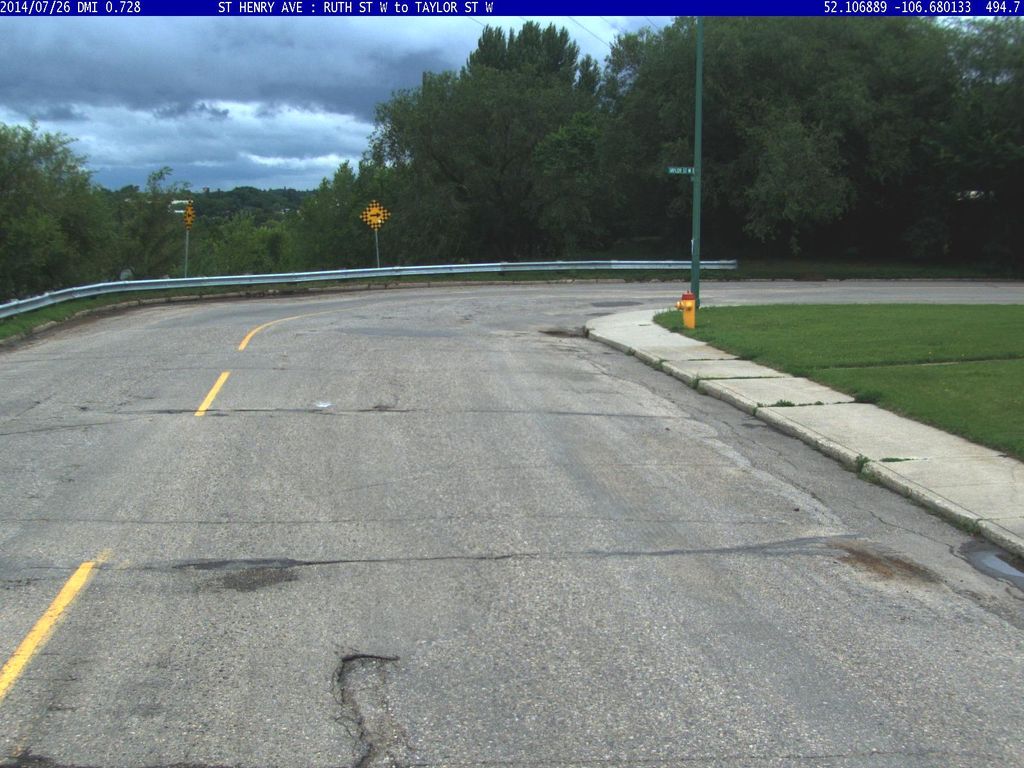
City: saskatoon